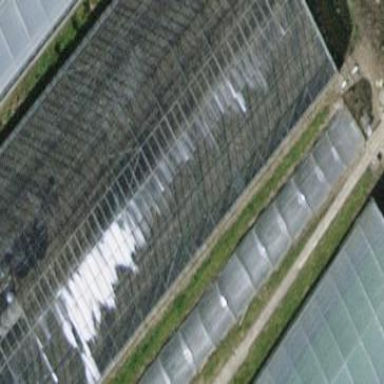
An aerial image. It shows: Greenhouse.